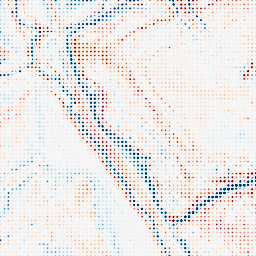
Category: edge_preserving
Decomposition family: anisotropic_diffusion
Decomposition parameters: iterations: 50
kappa: 30
gamma: 0.2
Upsampling method: sinc_blackman
Upsampling parameters: scale: 8
kernel_size: 4
Upsampling scale: 8